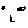
Label: smiley face